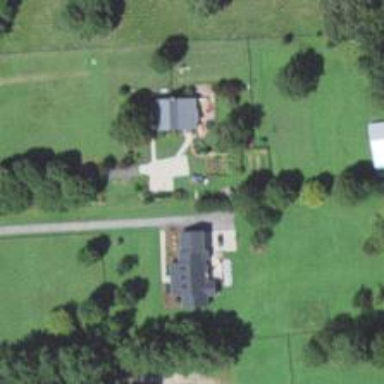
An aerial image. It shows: Driveway.